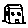
Label: house